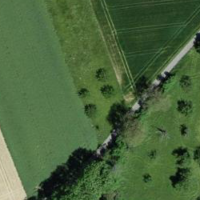
EUNIS habitat code: 25
Species observed at this site:
Prunus padus